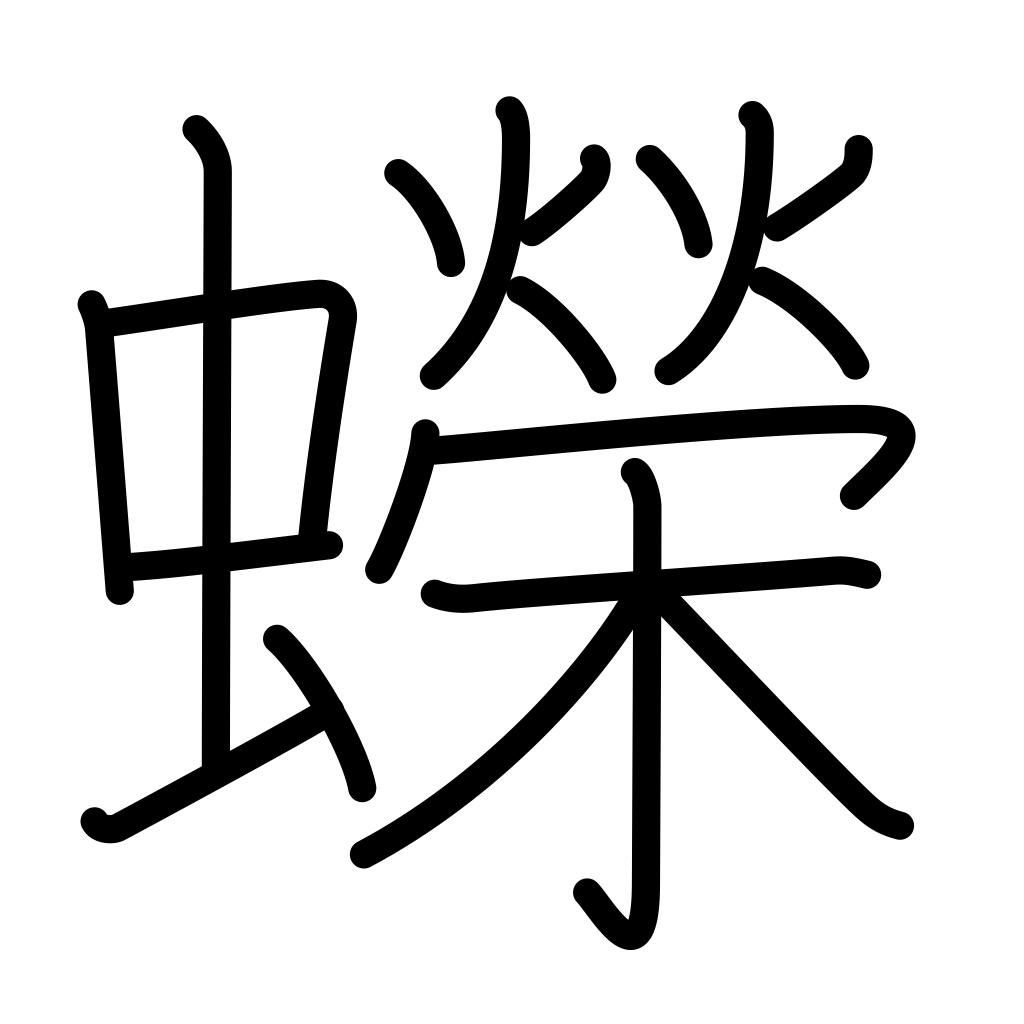
Meaning: newt, turban shell